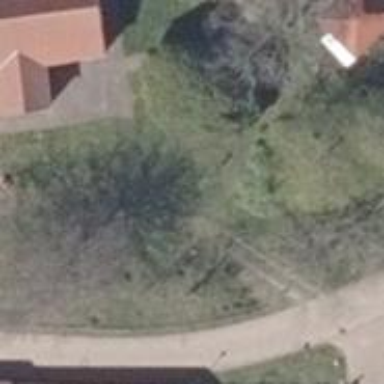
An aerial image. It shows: Footway covered with grass.